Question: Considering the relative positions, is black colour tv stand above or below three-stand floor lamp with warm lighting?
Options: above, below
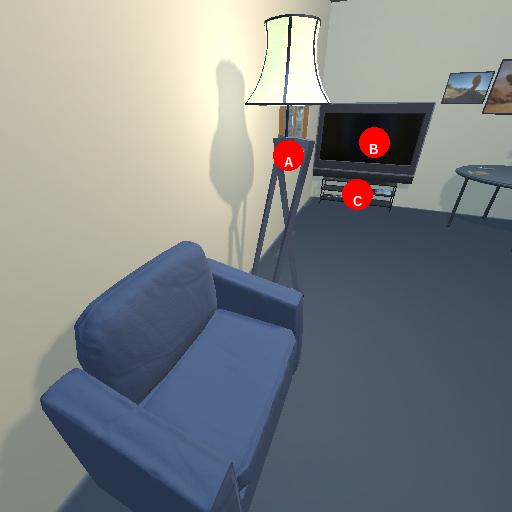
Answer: above